Question: I am trying to add manual labels to the contourplot in the code below. The labels are printed somewhat randomly. Does anyone have an idea how to fix this? It seems to be a bug in Matplotlib.
Regards,
David
'''
import numpy as np
import matplotlib.pyplot as plt
a = 0.2
resolution = 100
xarray = np.linspace(0,0.25,num=resolution)
yarray = np.linspace(0,1,num=resolution)
A = np.empty([resolution,resolution])
xc = 0
yc = 0
for x in xarray:
for y in yarray:
#print xc,yc
wp = 1./np.pi*np.arctan(np.sin(np.pi*y)*np.sinh(np.pi*a/2.)/
(np.cosh(np.pi*x)-np.cos(np.pi*y)*np.cosh(np.pi*a/2.)))
if wp <= 0:
wp = wp+1
A[xc, yc] = wp
else:
A[xc, yc] = wp
yc += 1
yc=0
xc += 1
A = A.transpose()
B = np.fliplr(A)
AB = np.hstack((B,A))
fullx = np.hstack((-xarray[::-1],xarray))
#plot
fig = plt.figure()
fig.suptitle("Weighting potential")
ax = plt.subplot(1,1,1)
CS = plt.contour(fullx,yarray,AB,10, colors='k')
labelpos = np.dstack((np.zeros(9),np.arange(0.1,1,0.1)))[0]
plt.clabel(CS,inline=True, fmt='%1.1f',fontsize=9, manual=labelpos)
plt.show()
'''

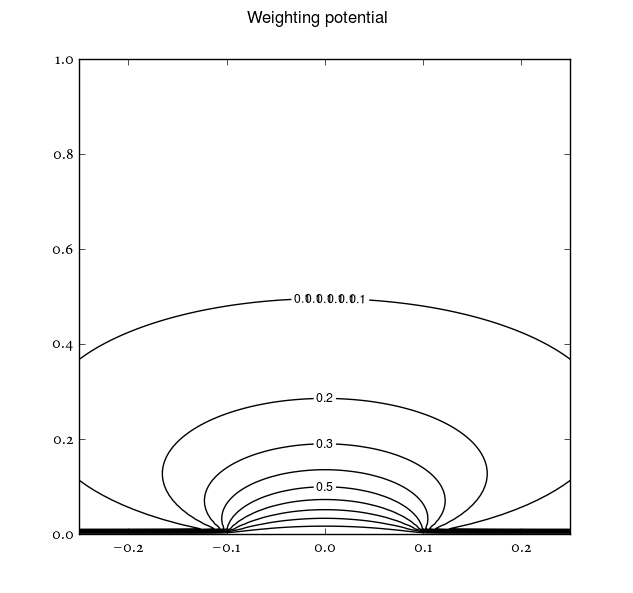
Answer: This is the expected behavior.
It picks the closest contour curve for a each 'x, y' data coordinate contained in the 'manual' parameter. When the same contour curve is found for many coordinates, it may happen they will start to agglomerate, as in your case.
If you used:
'''
y_pick = [0.01, 0.025, 0.05, 0.075, 0.1, 0.15, 0.2, 0.3, 0.5]
labelpos = ((0, i) for i in y_pick)
'''
you would get something like:

---
Out of topic:
you can vectorize your code avoiding the relatively slow 'for' loops:
'''
import numpy as np
import matplotlib.pyplot as plt
a = 0.2
def fwp(x, y, a):
return (1./np.pi*np.arctan(np.sin(np.pi*y)*np.sinh(np.pi*a/2.)/
(np.cosh(np.pi*x)-np.cos(np.pi*y)*np.cosh(np.pi*a/2.))))
resolution = 100
xarray = np.linspace(0, 0.25, num=resolution)
yarray = np.linspace(0, 1, num=resolution)
x, y = np.meshgrid(xarray, yarray, copy=False)
A = fwp(x, y, a)
A[A<=0] += 1
B = np.fliplr(A)
AB = np.hstack((B, A))
'''